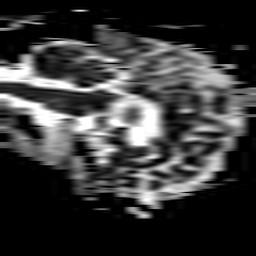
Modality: ADC
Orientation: sagittal
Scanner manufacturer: philips
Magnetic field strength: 3 T
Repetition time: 3.078 s
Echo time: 0.076 s